Field crop: maize
Growth stage: 2
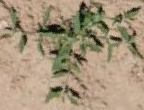
Species: atriplex